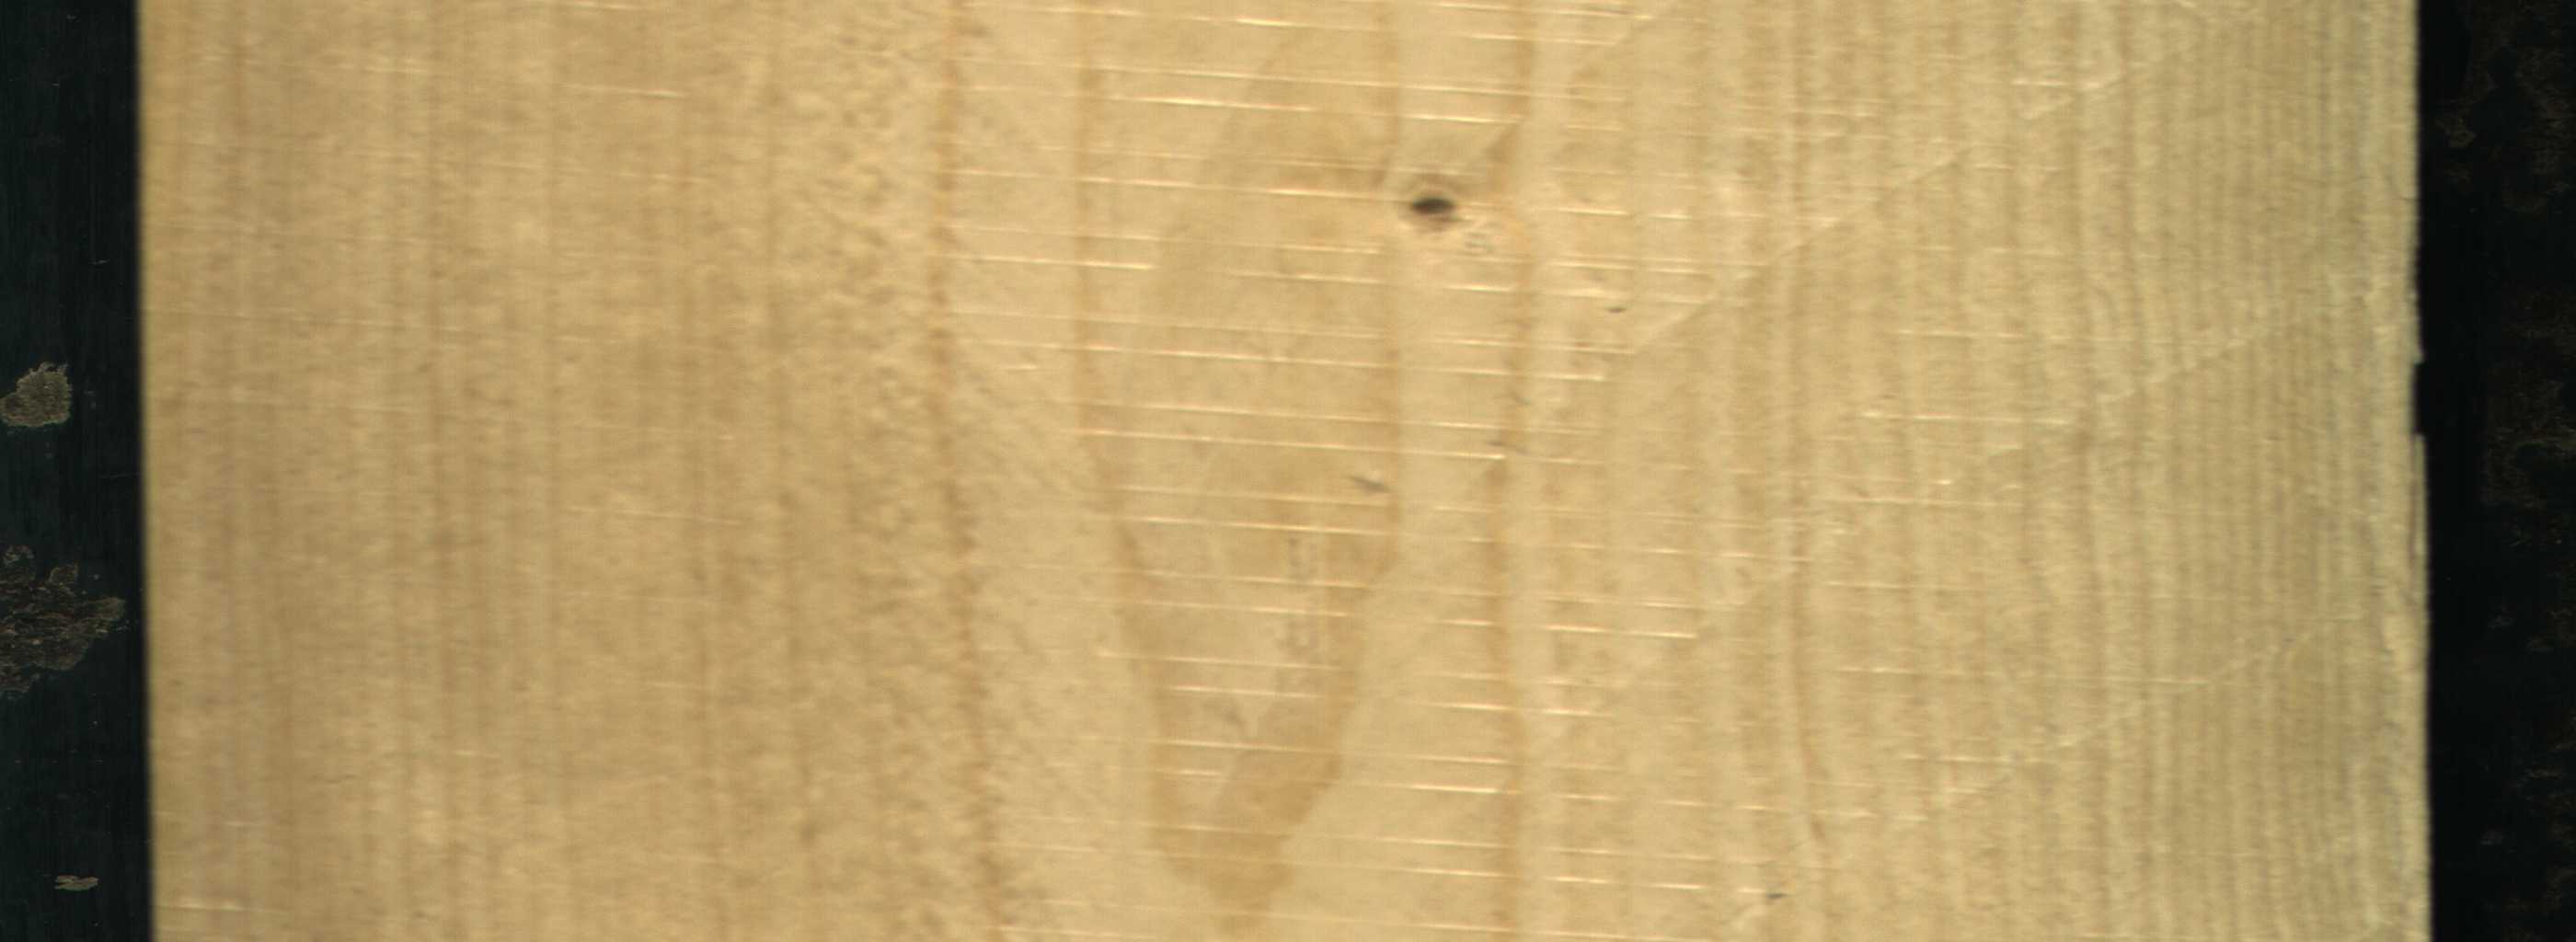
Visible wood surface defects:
Live_Knot